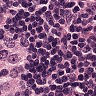
Metastatic tissue present: yes